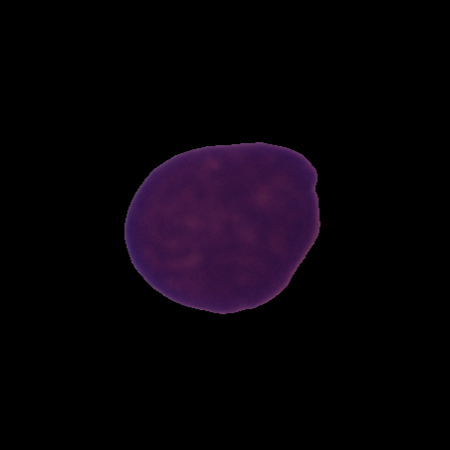
Label: cancer